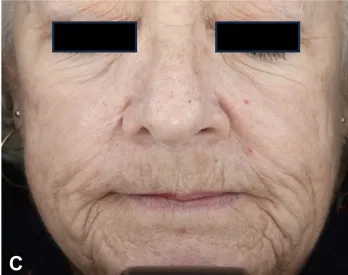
On the lower pictures, front view of the patient showing. Nonpolarized.
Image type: medical_photograph (skin_photograph)